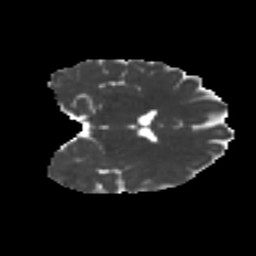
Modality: MD
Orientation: coronal
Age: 33
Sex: female
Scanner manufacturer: ge
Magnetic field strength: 3 T
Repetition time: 7.8 s
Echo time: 0.0606 s